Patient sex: F
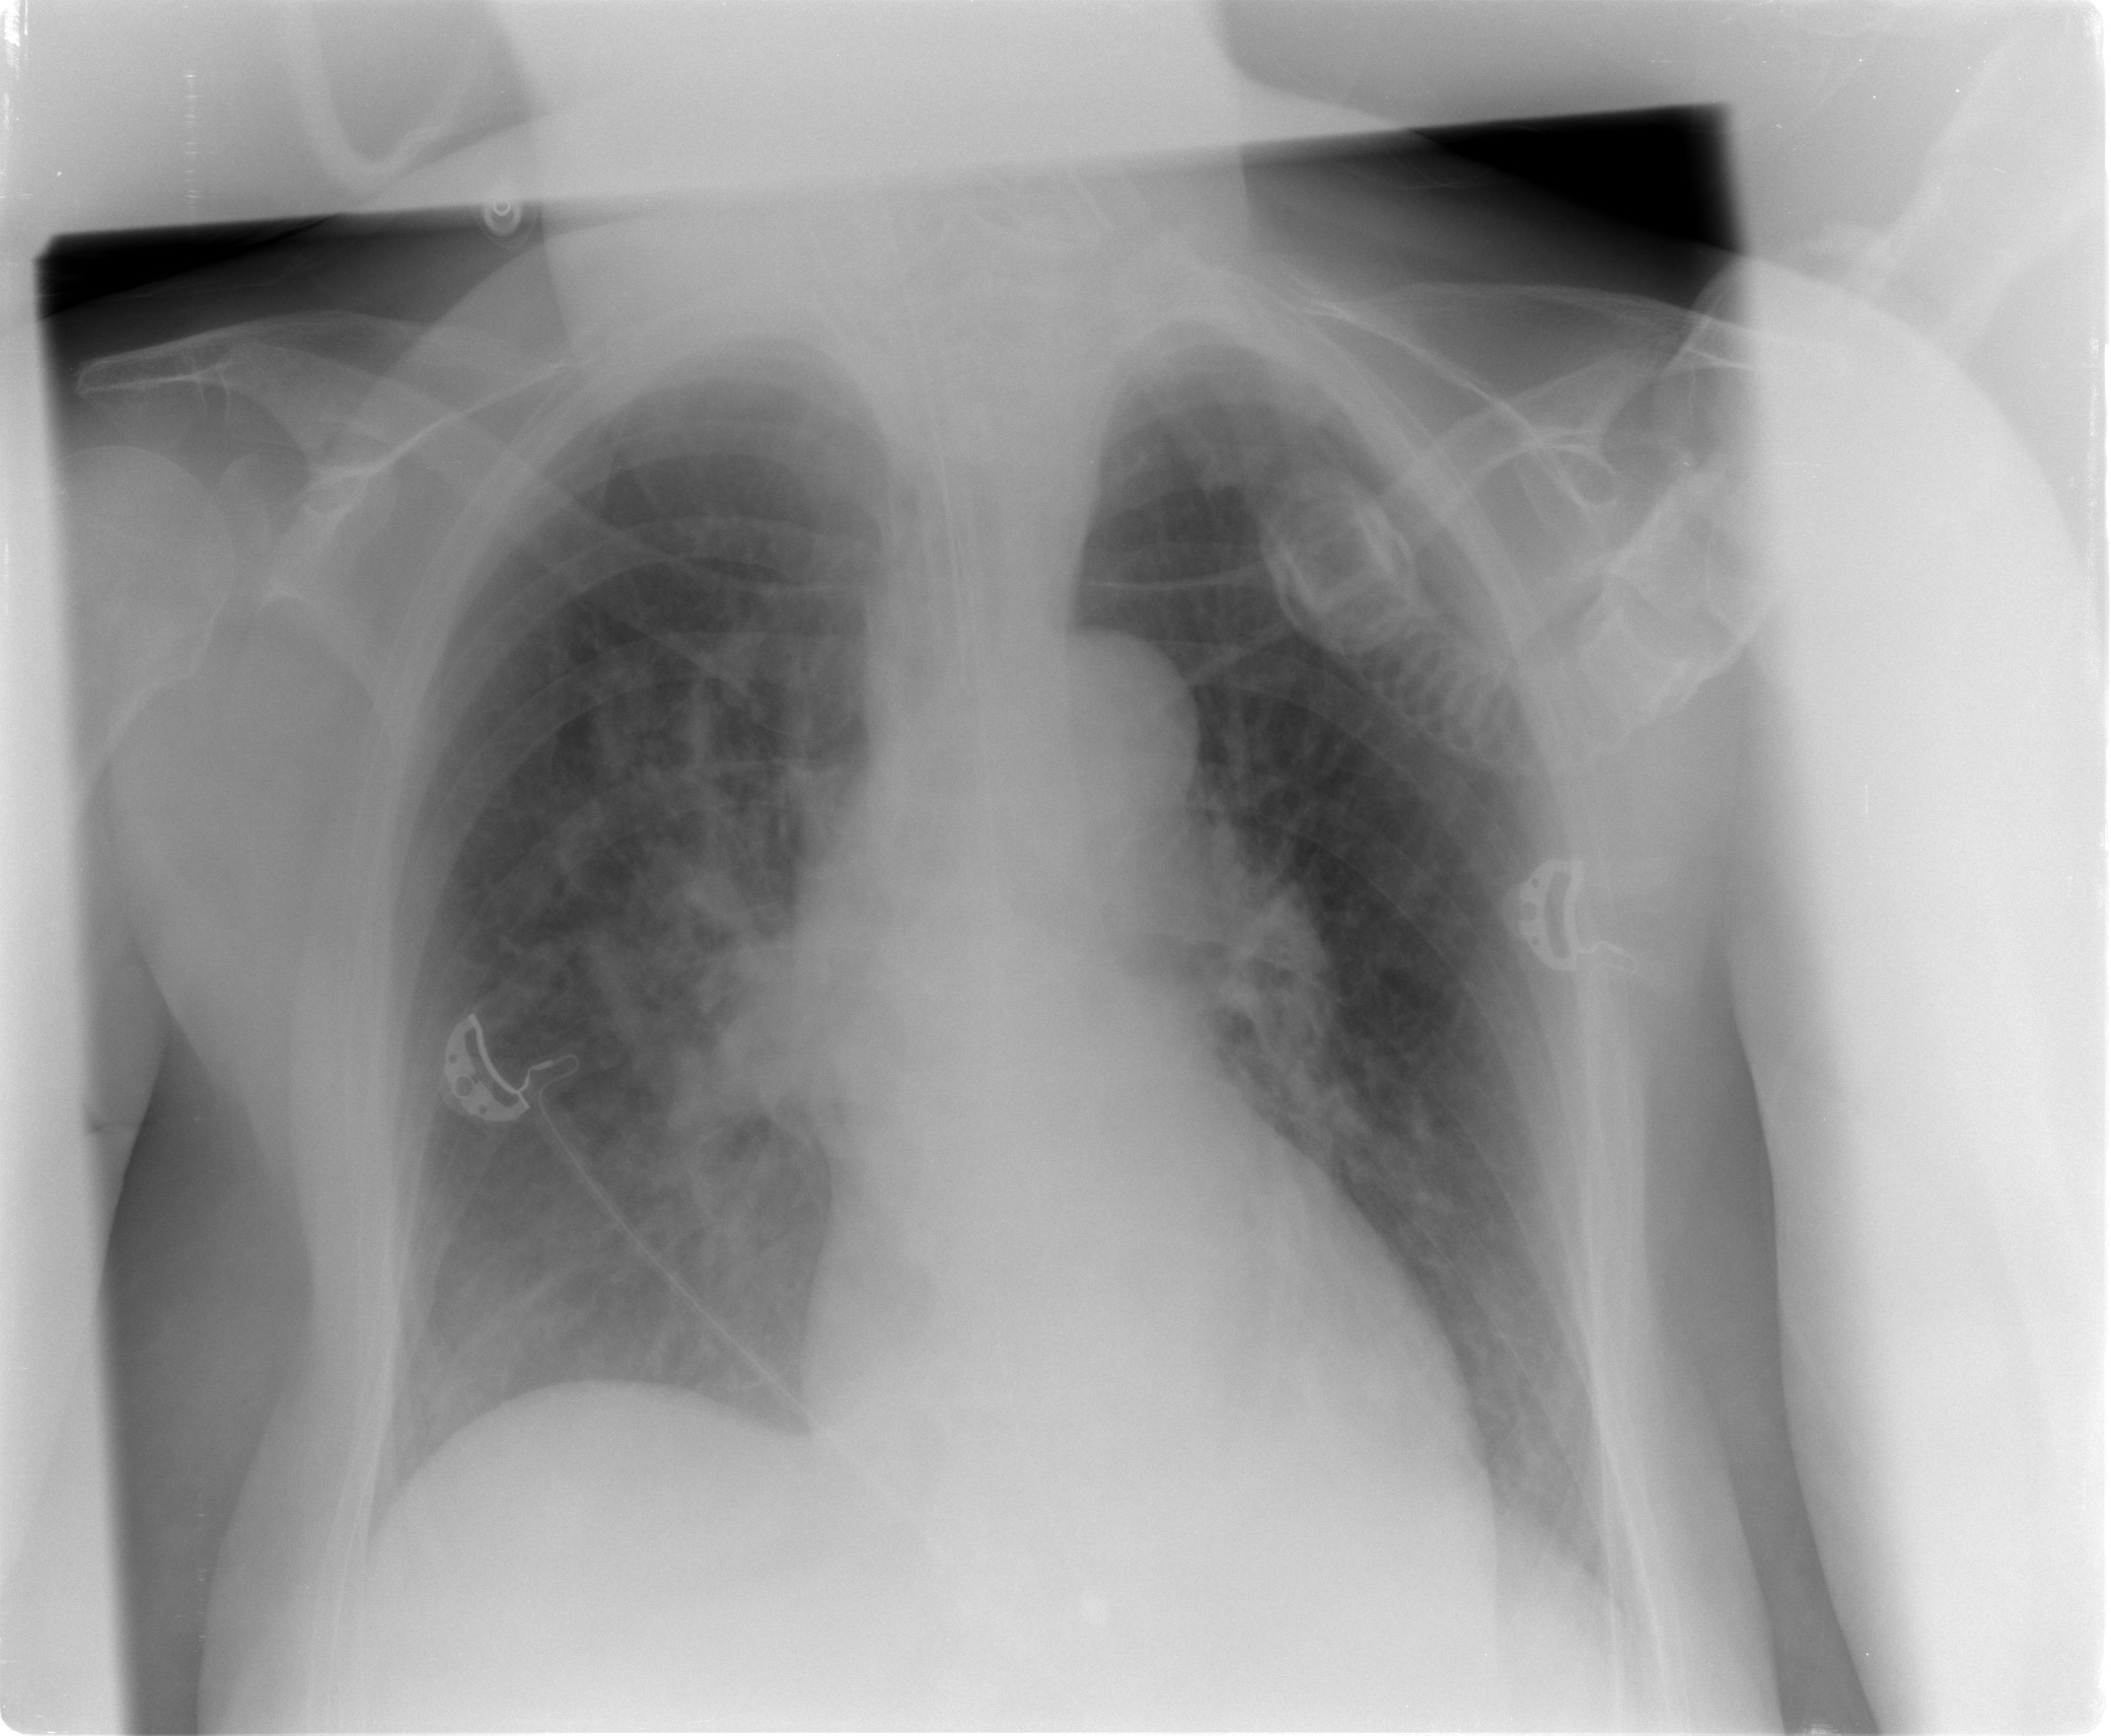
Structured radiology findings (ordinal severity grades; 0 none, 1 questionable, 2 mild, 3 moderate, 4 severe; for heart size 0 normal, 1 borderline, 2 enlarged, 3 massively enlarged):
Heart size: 0
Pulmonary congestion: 0
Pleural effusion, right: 0
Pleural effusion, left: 1
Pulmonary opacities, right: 2
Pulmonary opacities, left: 0
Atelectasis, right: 2
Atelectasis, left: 0